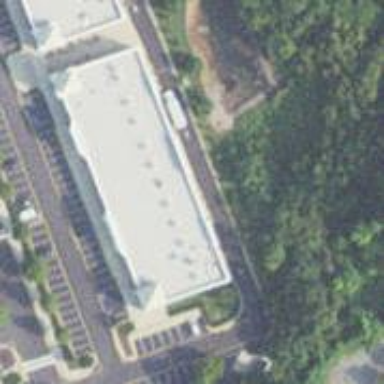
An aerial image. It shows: Retail building.